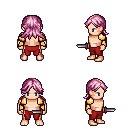
a pixel art fantasy rpg character, male body template, human, light skin, gold arm armor, red pants, pink loose hair, dagger, four views (front, back, left, right), 2x2 character sprite sheet, small pixel art, hard edges, no anti-aliasing